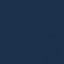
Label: SeaLake